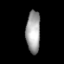
Tissue: lung
Cell type: Myeloid cells
Senescence score: 0.6357
Nuclear area (px): 580
Mean DAPI intensity: 163.24